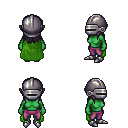
a pixel art fantasy rpg character, female body template, orc, green skin, green cape, magenta pants, raven unkempt hairstyle, metal helm, metal boots, four views (front, back, left, right), 2x2 character sprite sheet, small pixel art, hard edges, no anti-aliasing